Question: I have a list that displays a bunch of images in gridview style, the following is my code:
'''
<controls:PanoramaItem x:Name="Pano_Photos" Header="photos">
<ListBox x:Name="lstMemoriesPhoto" ItemsSource="{Binding MemoryList}">
<i:Interaction.Triggers>
<i:EventTrigger EventName="SelectionChanged" x:Name="ListPhotoSelectionChangedEventTrigger">
<GalaSoft_MvvmLight_Command:EventToCommand Command="{Binding NavigateToDetailPage}" PassEventArgsToCommand="True"/>
</i:EventTrigger>
</i:Interaction.Triggers>
<ListBox.ItemsPanel>
<ItemsPanelTemplate>
<toolkit:WrapPanel ItemWidth="130" ItemHeight="130" Visibility="{Binding MemoryPhoto,Converter={StaticResource PhotoConverter}}"/>
</ItemsPanelTemplate>
</ListBox.ItemsPanel>
<ListBox.ItemTemplate>
<DataTemplate>
<Image Source="{Binding MemoryPhoto,Converter={StaticResource ByteImageConverter}}" Margin="5"/>
</DataTemplate>
</ListBox.ItemTemplate>
</ListBox>
</controls:PanoramaItem>
'''
The PhotoConverter checks MemoryPhoto variable and returns Visibility.Visible or Collapse depending on whether the MemoryPhoto variable is null or not. Here is the code for PhotoConverter:
'''
public class PhotoConverter : IValueConverter
{
public object Convert(object value, Type targetType, object parameter, System.Globalization.CultureInfo culture)
{
try
{
if ((value is byte[]) && (value != null))
{
return Visibility.Visible;
}
return Visibility.Collapsed;
}
catch (Exception ex)
{
throw ex;
}
}
public object ConvertBack(object value, Type targetType, object parameter, System.Globalization.CultureInfo culture)
{
throw new NotImplementedException();
}
}
'''
But When I run my app, I've got this result,. The second grid should be invisible because it contains null image variable.
Does anyone know how to disable individual item in wrappanel? Thanks a lot
I think I found the solution for my issue, define width and height in image control rather than in wrappanel, the code is
'''
<ListBox.ItemsPanel>
<ItemsPanelTemplate>
<toolkit:WrapPanel/>
</ItemsPanelTemplate>
</ListBox.ItemsPanel>
<ListBox.ItemTemplate>
<DataTemplate>
<Image Source="{Binding MemoryPhoto,Converter={StaticResource ByteImageConverter}}" Margin="5" Visibility="{Binding MemoryPhoto,Converter={StaticResource PhotoConverter}}" width="130" height="130"/>
</DataTemplate>
</ListBox.ItemTemplate>
'''
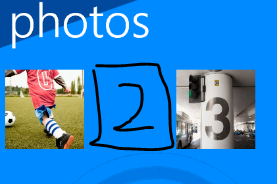
Answer: ### First please fix your converter:
'''
public class PhotoConverter : IValueConverter
{
public object Convert(object value, Type targetType, object parameter, System.Globalization.CultureInfo culture)
{
try
{
if ((value is byte[]) && (value != null))
return Visibility.Visible;
else
return Visibility.Collapsed;
}
catch (Exception ex)
{
throw ex;
return Visibility.Collapsed;
}
}
public object ConvertBack(object value, Type targetType, object parameter, System.Globalization.CultureInfo culture)
{
throw new NotImplementedException();
}
}
'''
### Then fix your XAML
'''
<controls:PanoramaItem x:Name="Pano_Photos" Header="photos">
<ListBox x:Name="lstMemoriesPhoto" ItemsSource="{Binding MemoryList}">
<i:Interaction.Triggers>
<i:EventTrigger EventName="SelectionChanged" x:Name="ListPhotoSelectionChangedEventTrigger">
<GalaSoft_MvvmLight_Command:EventToCommand Command="{Binding NavigateToDetailPage}" PassEventArgsToCommand="True"/>
</i:EventTrigger>
</i:Interaction.Triggers>
<ListBox.ItemsPanel>
<ItemsPanelTemplate>
<toolkit:WrapPanel ItemWidth="130" ItemHeight="130"/>
</ItemsPanelTemplate>
</ListBox.ItemsPanel>
<ListBox.ItemTemplate>
<DataTemplate>
<Image Source="{Binding MemoryPhoto,Converter={StaticResource ByteImageConverter}}" Visibility="{Binding MemoryPhoto, Converter={StaticResource PhotoConverter}}" Margin="5"/>
</DataTemplate>
</ListBox.ItemTemplate>
</ListBox>
</controls:PanoramaItem>
'''